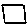
Label: square